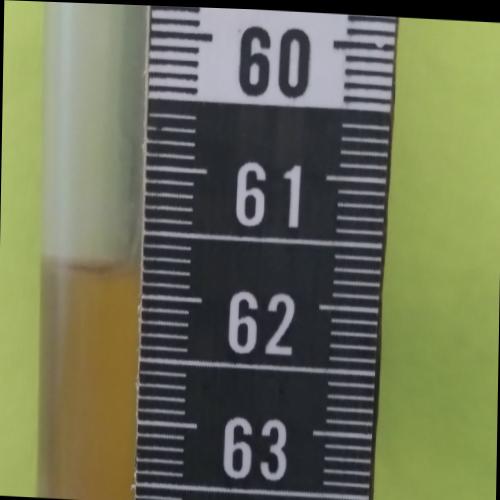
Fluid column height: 61.8 cm